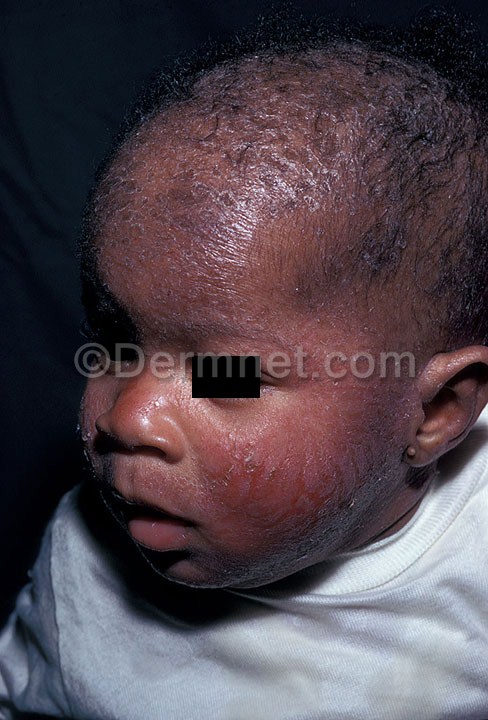
Disease: Atopic Dermatitis Photos